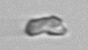
Label: detritus_transparent